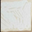
Piece: xx